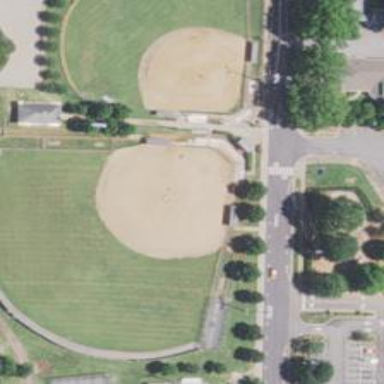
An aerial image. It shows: Baseball pitch for leisure and sports activities.